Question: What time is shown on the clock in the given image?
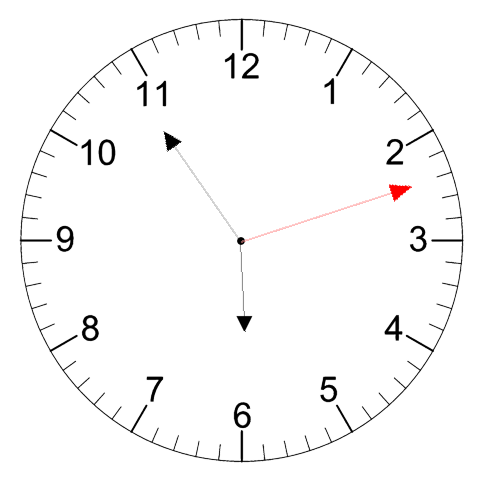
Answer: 05:54:12